Field crop: tomato
Growth stage: 1
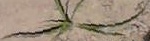
Species: cyperus